Interaction volume radius: 5 \u00c5
Interaction volume height: 25 \u00c5
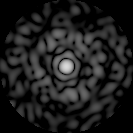
Disorder parameter: 0.8415